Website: home-depot
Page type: delivery-shipping
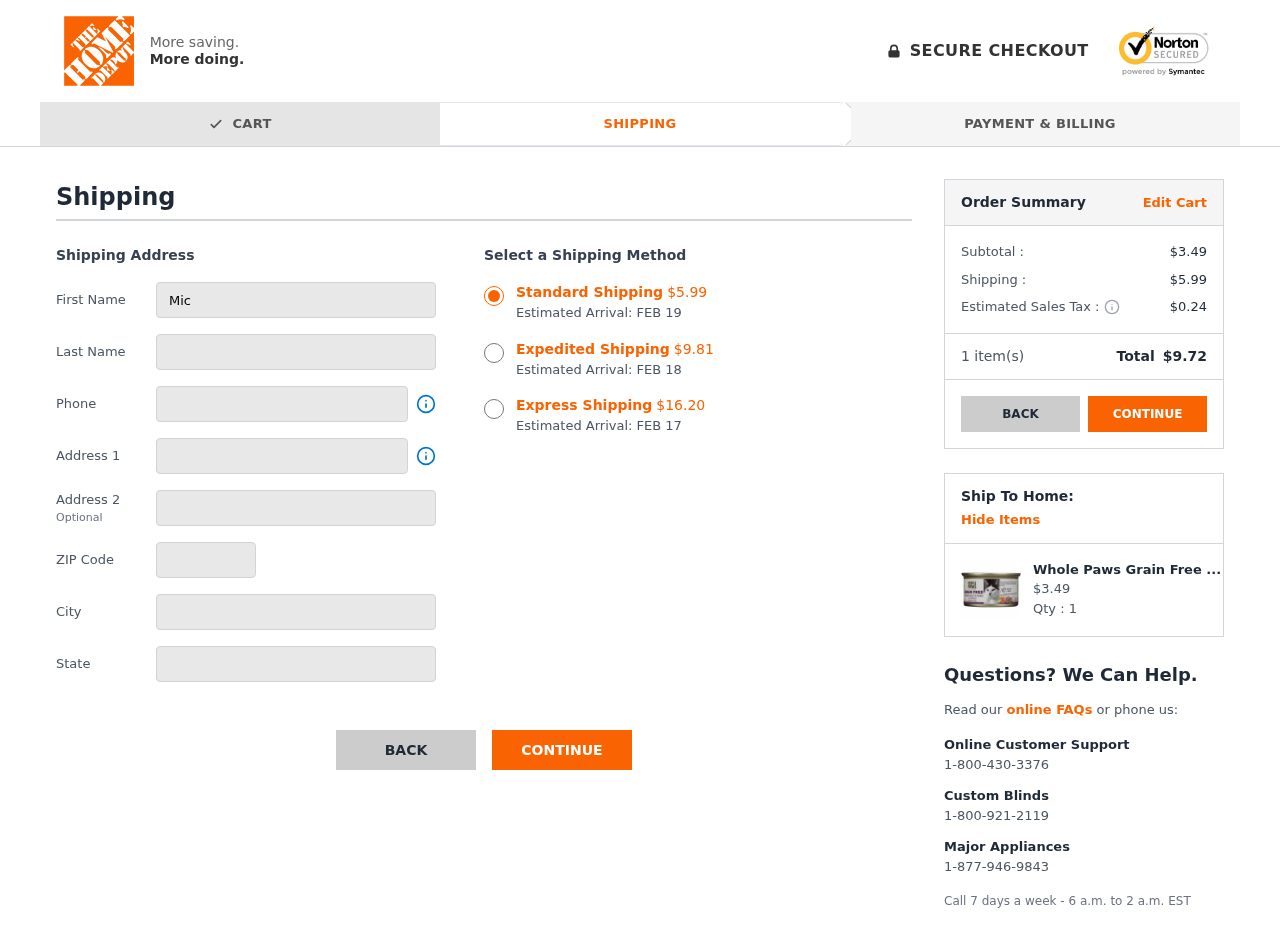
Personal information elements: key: PII_CITY
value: Garyborough
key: PII_FIRSTNAME
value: Michael
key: PII_LASTNAME
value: Reyes
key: PII_PHONE
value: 4762024442
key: PII_POSTCODE
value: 72455
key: PII_STATE
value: Virginia
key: PII_STREET
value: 9612 Teresa Wall Apt. 620
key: PII_STREET2
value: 53534 Delacruz Avenue Apt. 127
Product elements: key: PRODUCT1_NAME
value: Whole Paws Grain Free Chicken & Giblets Dinner with Vegetables, 3 oz, 3 oz
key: PRODUCT1_PRICE
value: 3.49
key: PRODUCT1_QUANTITY
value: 1
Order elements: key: ORDER_SHIPPING_COST_STANDARD
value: $5.99
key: ORDER_DELIVERY_DATE
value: FEB 19
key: ORDER_SHIPPING_COST_EXPEDITED
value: $9.81
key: ORDER_DELIVERY_DATE_EXPEDITED
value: FEB 18
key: ORDER_SHIPPING_COST_EXPRESS
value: $16.20
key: ORDER_DELIVERY_DATE_EXPRESS
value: FEB 17
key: ORDER_SUBTOTAL
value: $3.49
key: ORDER_SHIPPING_COST
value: $5.99
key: ORDER_TAX
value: $0.24
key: ORDER_NUM_ITEMS
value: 1
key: ORDER_TOTAL
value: $9.72